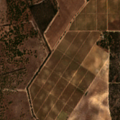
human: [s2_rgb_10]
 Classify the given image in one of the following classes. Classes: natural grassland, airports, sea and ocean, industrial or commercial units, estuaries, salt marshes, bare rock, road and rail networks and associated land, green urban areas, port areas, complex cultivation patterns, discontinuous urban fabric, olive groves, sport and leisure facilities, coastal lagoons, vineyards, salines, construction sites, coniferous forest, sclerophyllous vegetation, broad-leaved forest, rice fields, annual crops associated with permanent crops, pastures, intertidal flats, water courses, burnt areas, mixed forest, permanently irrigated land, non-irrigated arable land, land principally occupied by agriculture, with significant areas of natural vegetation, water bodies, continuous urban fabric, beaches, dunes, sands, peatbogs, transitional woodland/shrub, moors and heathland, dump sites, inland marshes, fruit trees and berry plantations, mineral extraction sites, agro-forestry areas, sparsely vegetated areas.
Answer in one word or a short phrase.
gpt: non-irrigated arable land, vineyards, olive groves, agro-forestry areas, broad-leaved forest, natural grassland, transitional woodland/shrub